Field crop: tomato
Growth stage: 2
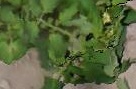
Species: tomato